Question: I wanted to remove a specific package, and mistakenly used 'conda remove [package-name]'. Now, it seems that some of my packages have been removed. Also, I am not able to launch (even install Spyder editor). I wanted to ask if there is a way for recovering everything that has been deleted? I tried the following:
'''
conda update spyder
spyder --reset
'''
Also, I tried to install the spyder from Anaconda user-interface. However, I get error.
I tried 'conda install --revision 10' to get back to the previous version, but it says that the following packages are missing:

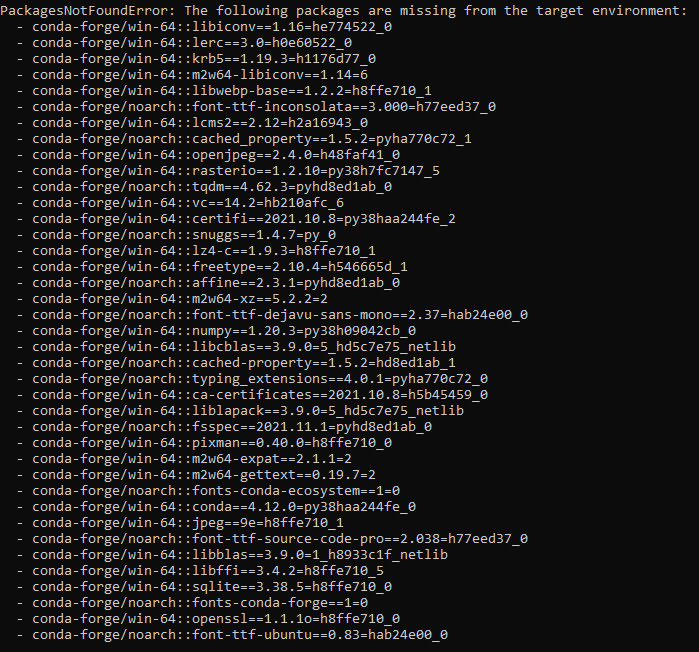
Answer: Conda tracks "revisions" of all environments. Check them with
'''
conda list --revisions
'''
You'll see numbers there and can rollback to the 'i-th' one with:
'''
conda install --revision i
'''
Given the error reported, you may need to add the channel:
'''
conda install -c conda-forge --revision 10
'''
Or, consider adding Conda Forge to your configuration:
'''
conda config --add channels conda-forge
conda install --revision 10
'''